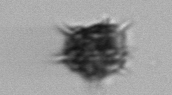
Label: Dictyocha